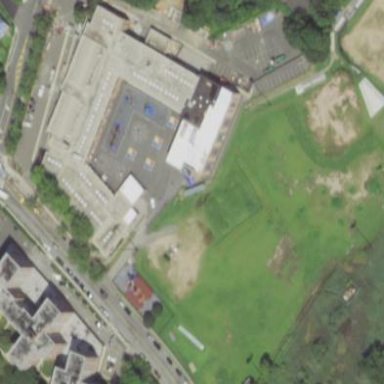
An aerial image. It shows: School.